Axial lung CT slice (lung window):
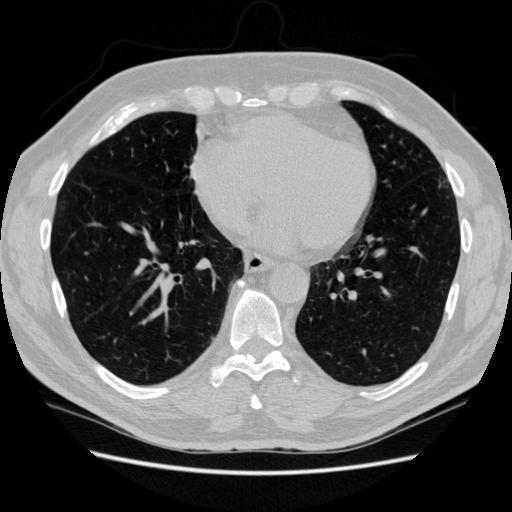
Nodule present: no